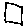
Label: square